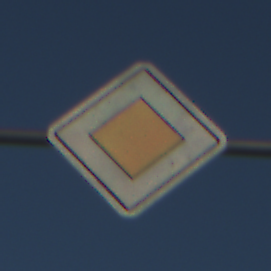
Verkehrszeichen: Vorfahrtsstrasse
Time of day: MorningAfternoon
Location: Outdoor (Nature)
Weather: Clear
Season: NotSpecified
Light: Natural